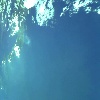
Label: water